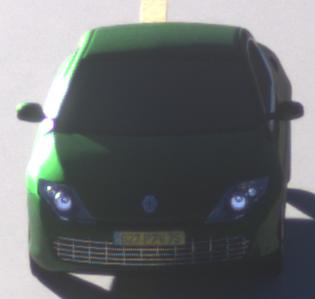
Make: Renault
Model: Laguna Coupé TCe 170
Detailed model: Laguna (III) Coupé
Model produced from: 2010/11
Model produced until: 2011/05
Doors: 2
Color: green
Road condition: dry road
Daytime: sunrise or sunset
Contrast: high contrast